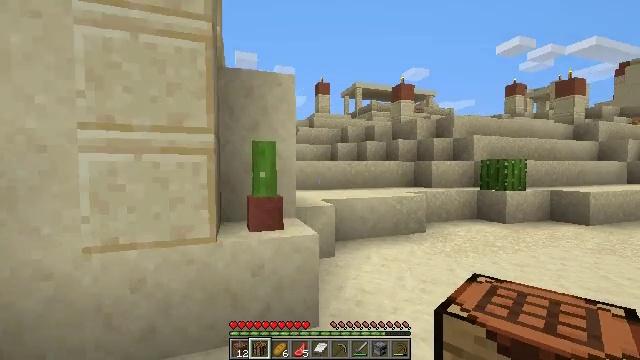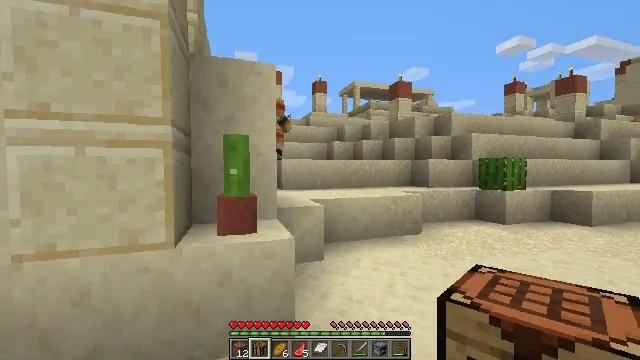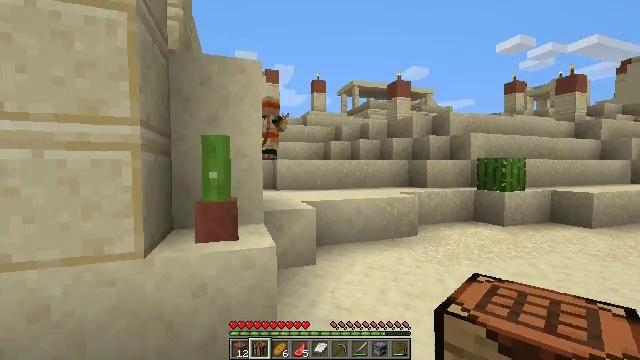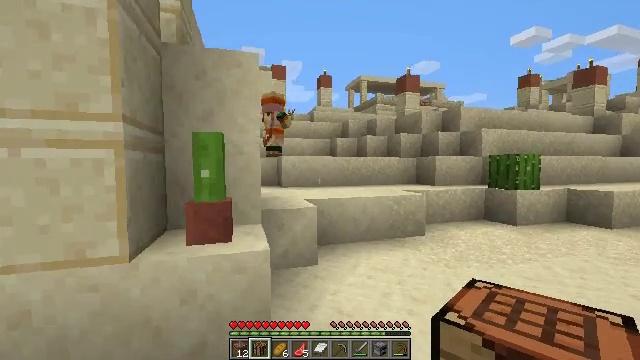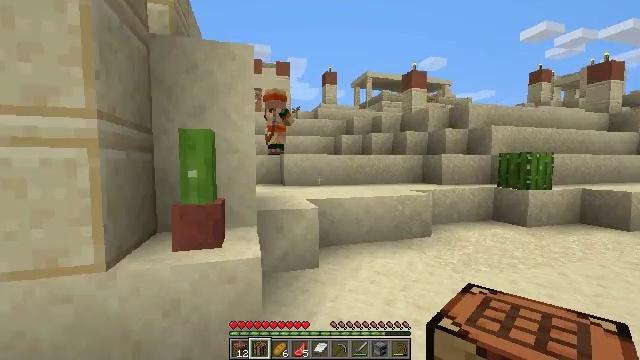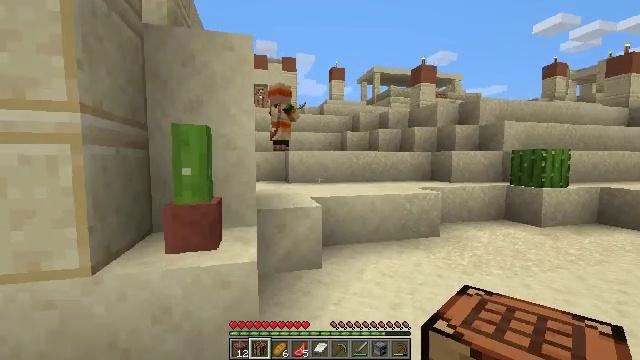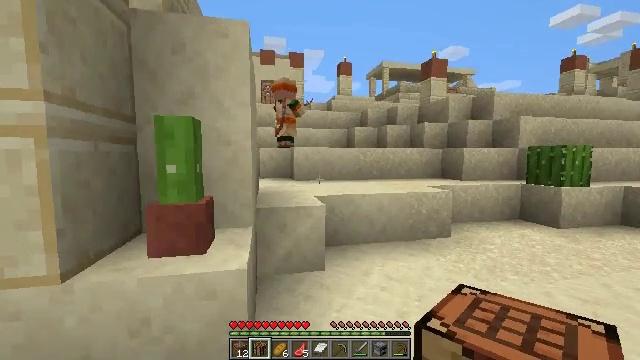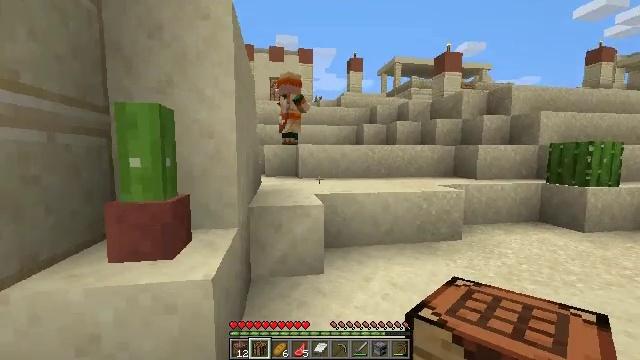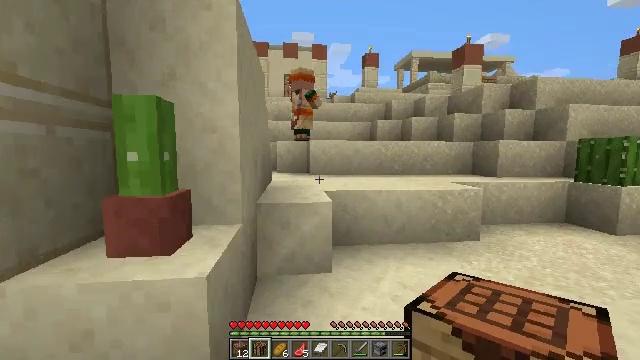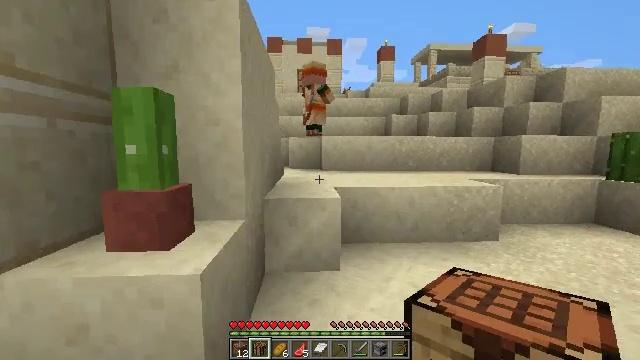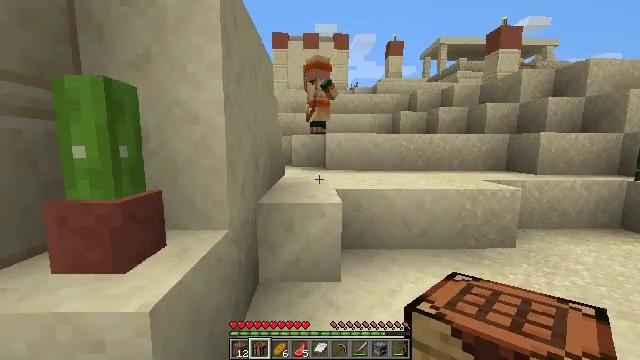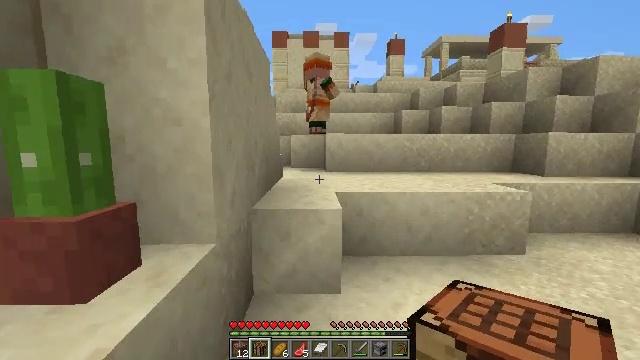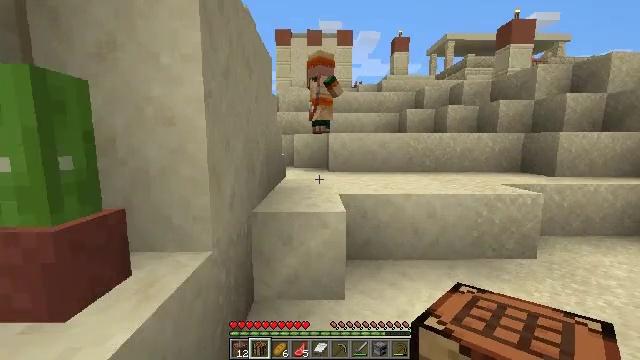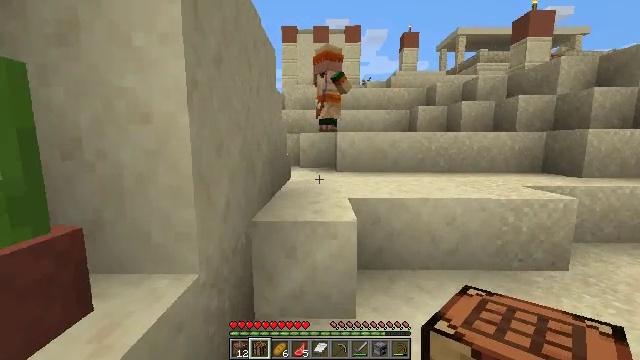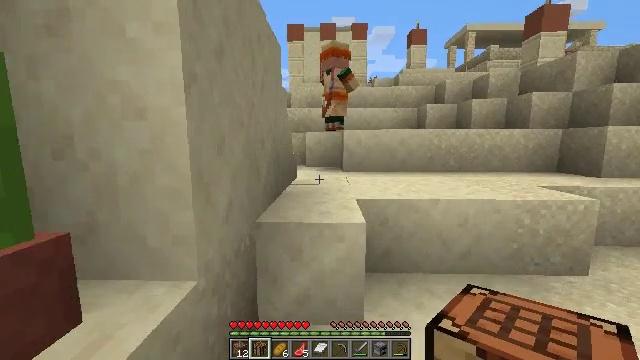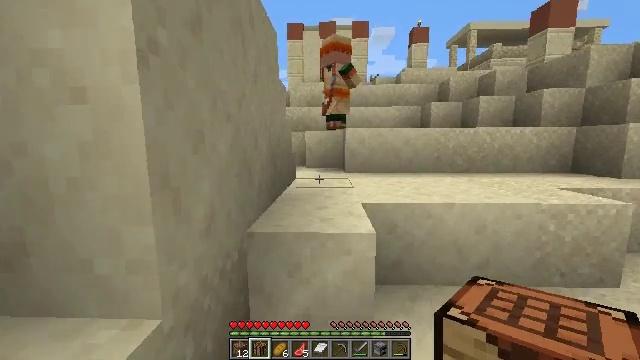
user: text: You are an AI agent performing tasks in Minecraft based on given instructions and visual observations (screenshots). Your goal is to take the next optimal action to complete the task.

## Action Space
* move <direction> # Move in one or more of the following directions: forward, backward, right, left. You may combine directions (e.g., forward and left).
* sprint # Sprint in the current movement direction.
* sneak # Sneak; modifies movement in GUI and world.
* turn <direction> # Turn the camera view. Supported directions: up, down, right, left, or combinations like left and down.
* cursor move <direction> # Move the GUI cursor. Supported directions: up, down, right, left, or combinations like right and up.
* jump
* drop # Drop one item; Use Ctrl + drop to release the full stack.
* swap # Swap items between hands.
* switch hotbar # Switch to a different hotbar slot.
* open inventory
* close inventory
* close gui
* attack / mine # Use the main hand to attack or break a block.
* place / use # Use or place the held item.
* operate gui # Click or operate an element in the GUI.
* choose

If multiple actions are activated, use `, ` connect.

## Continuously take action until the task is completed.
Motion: motion action
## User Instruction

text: Get the jungle fence gate into your inventory.
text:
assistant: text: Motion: move forward and move right
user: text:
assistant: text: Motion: move forward and move right
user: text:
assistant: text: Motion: move forward, turn left
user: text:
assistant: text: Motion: move forward, turn left
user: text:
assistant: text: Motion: move forward, turn left
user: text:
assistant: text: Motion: move forward and move right, turn left
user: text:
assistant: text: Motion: move forward and move right, turn left
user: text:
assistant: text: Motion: move forward and move right, turn left
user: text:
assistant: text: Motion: move forward, turn left
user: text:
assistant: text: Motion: move forward, turn left
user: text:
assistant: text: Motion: move forward
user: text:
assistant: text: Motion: move forward
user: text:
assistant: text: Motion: move forward, turn left
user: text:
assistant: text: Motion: move forward, turn left
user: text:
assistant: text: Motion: move forward
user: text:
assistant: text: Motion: move forward
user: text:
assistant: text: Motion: move forward, jump
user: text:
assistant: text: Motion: move forward, jump
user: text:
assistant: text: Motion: move forward, jump
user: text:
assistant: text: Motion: move forward, jump
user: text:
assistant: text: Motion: move forward
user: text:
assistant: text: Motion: move forward
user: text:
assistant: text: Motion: move forward
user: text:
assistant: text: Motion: move forward
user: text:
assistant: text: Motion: move forward
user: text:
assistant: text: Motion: move forward
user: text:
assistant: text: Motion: move forward
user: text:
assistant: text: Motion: move forward
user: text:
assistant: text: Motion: move forward
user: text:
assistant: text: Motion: move forward